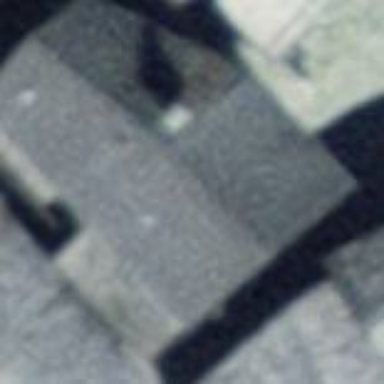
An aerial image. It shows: Building with tile roof.